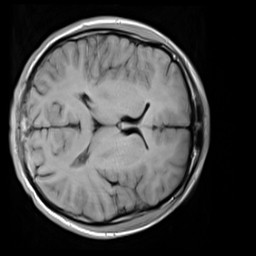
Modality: T1w
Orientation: axial
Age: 21
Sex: male
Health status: healthy
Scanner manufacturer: siemens
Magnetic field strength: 3 T
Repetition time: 4.1 s
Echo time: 0.0085 s